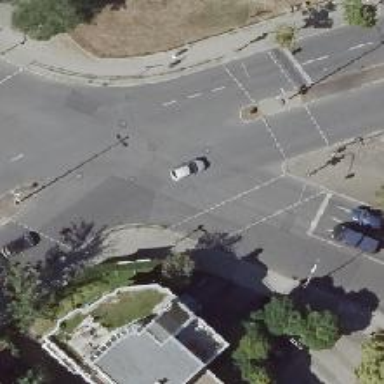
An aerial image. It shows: Footway with traffic signals at crossing.